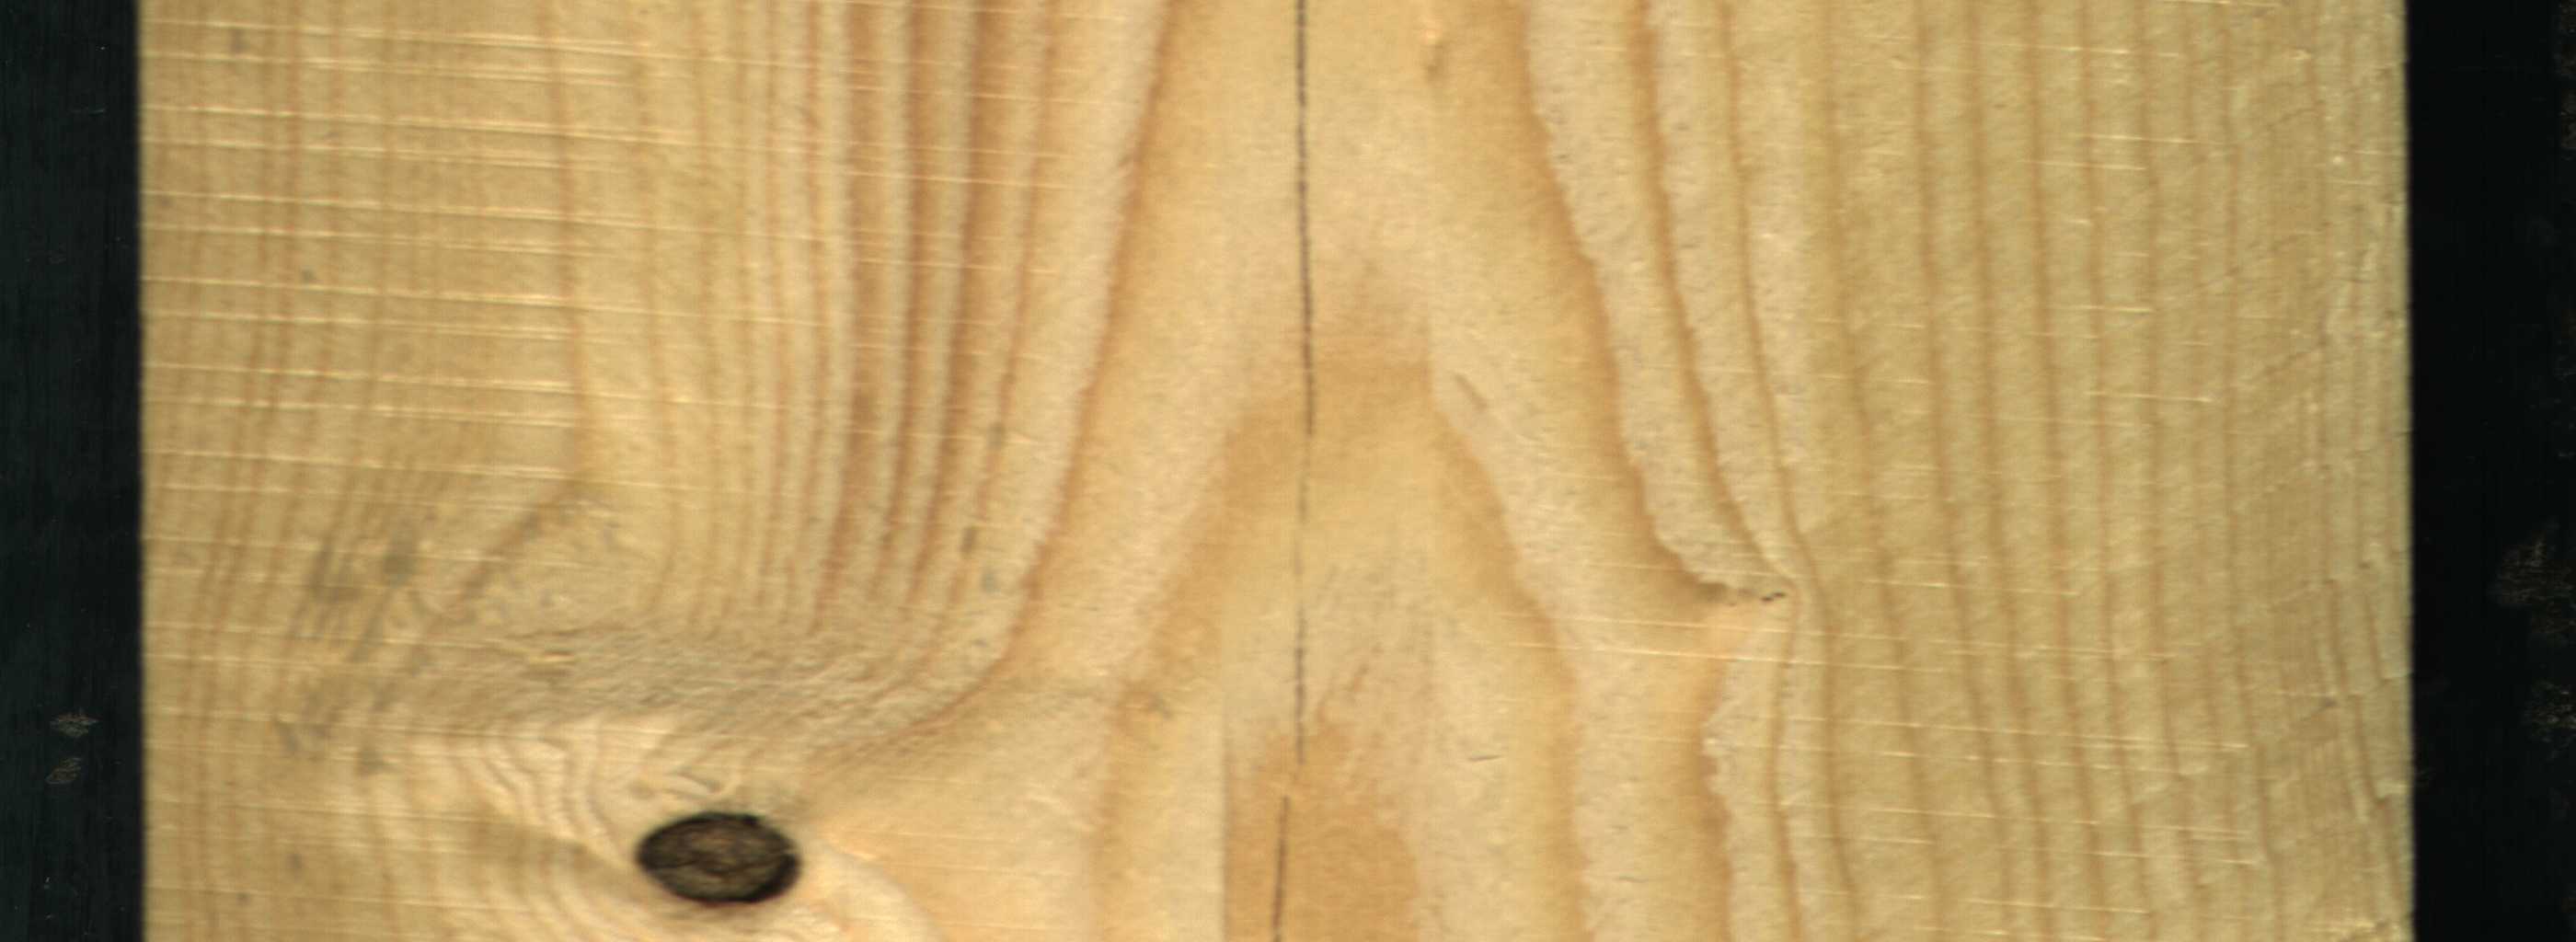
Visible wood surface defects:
Crack
Crack
Crack
Dead_Knot